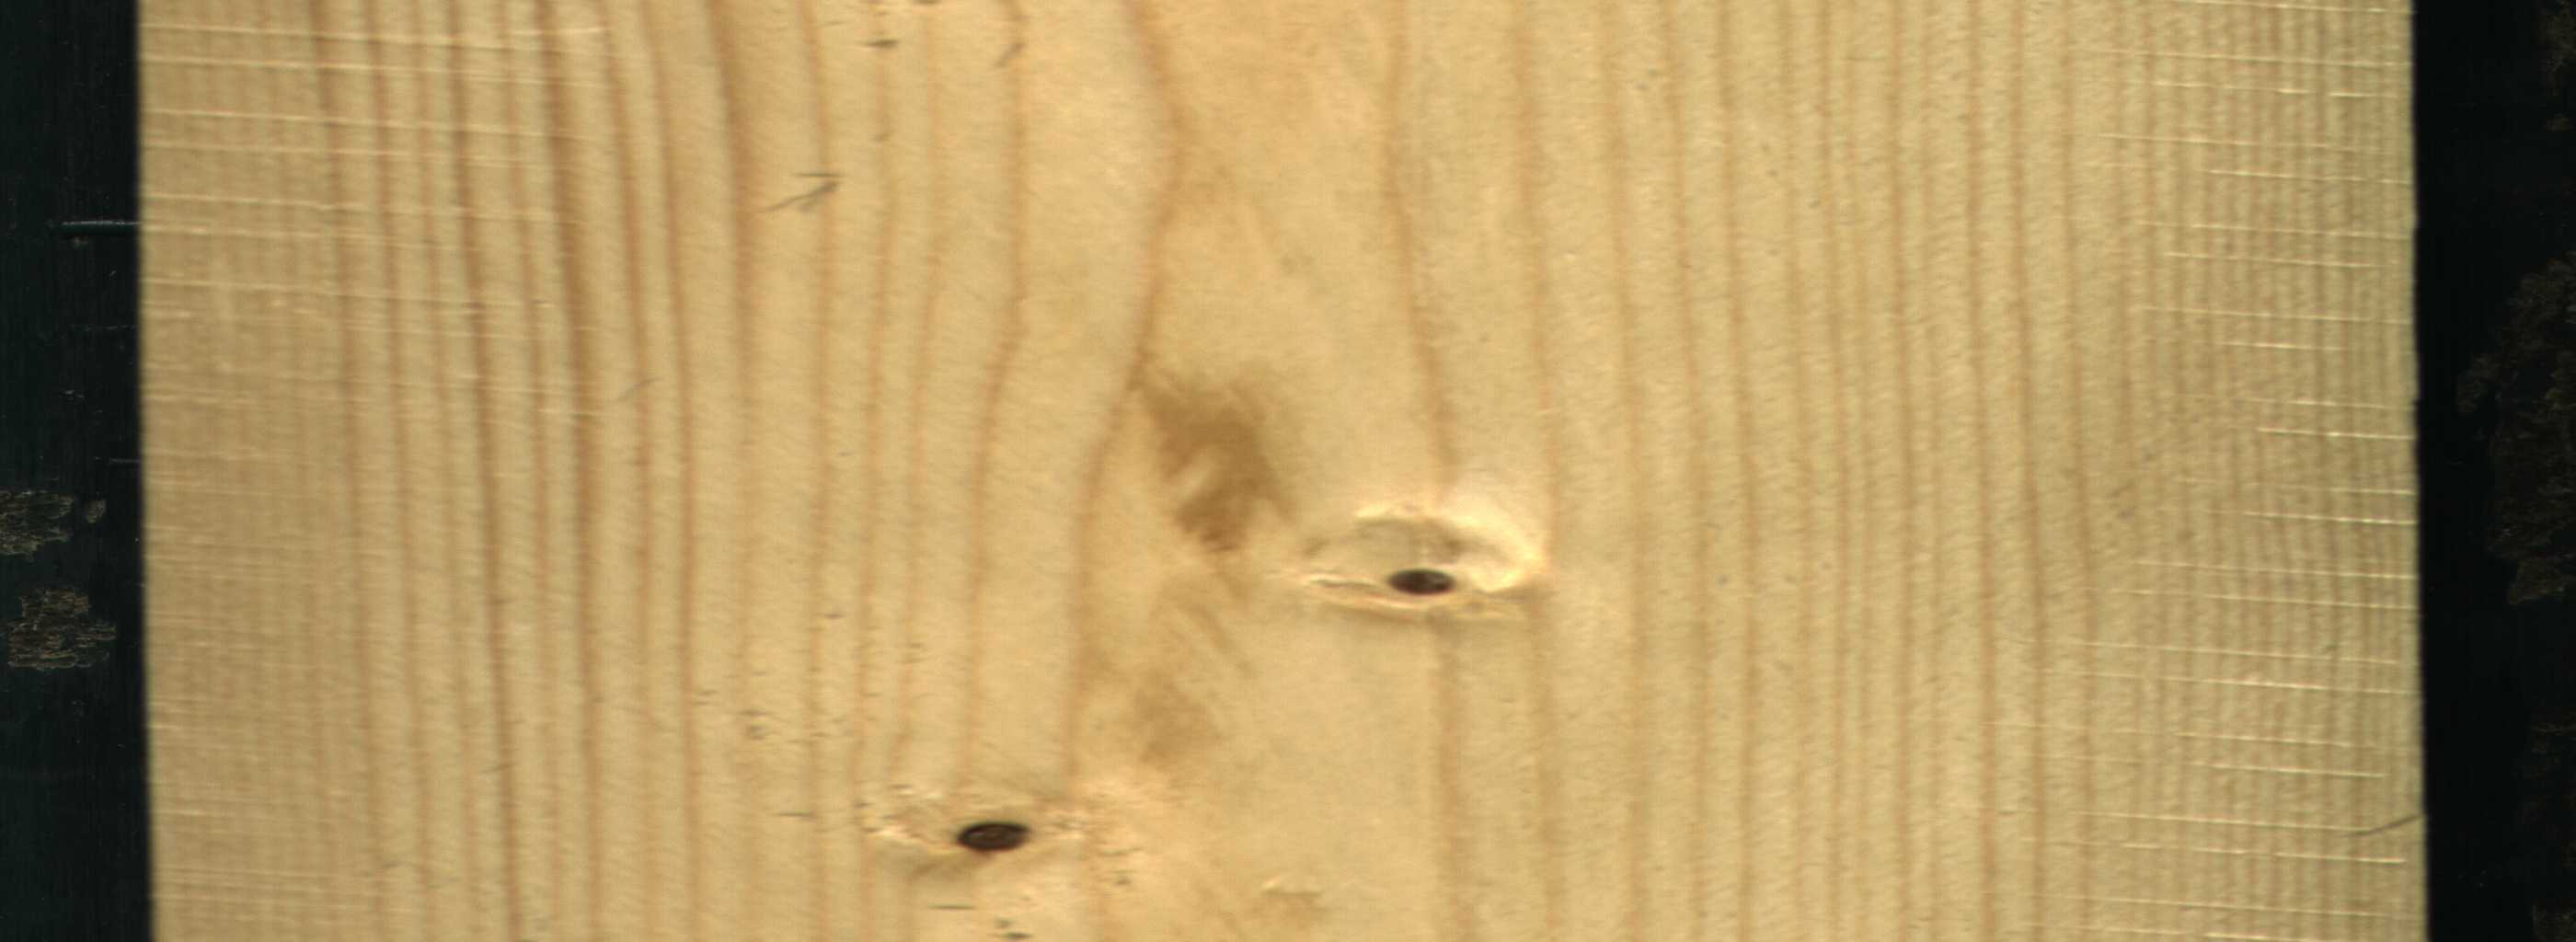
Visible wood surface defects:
Dead_Knot
Dead_Knot